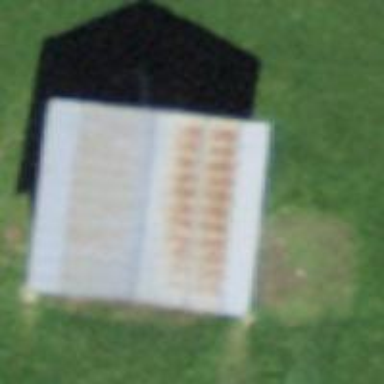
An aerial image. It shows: Rural barn.